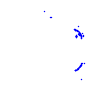
Particle: proton